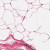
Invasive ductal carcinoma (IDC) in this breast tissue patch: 0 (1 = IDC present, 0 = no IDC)